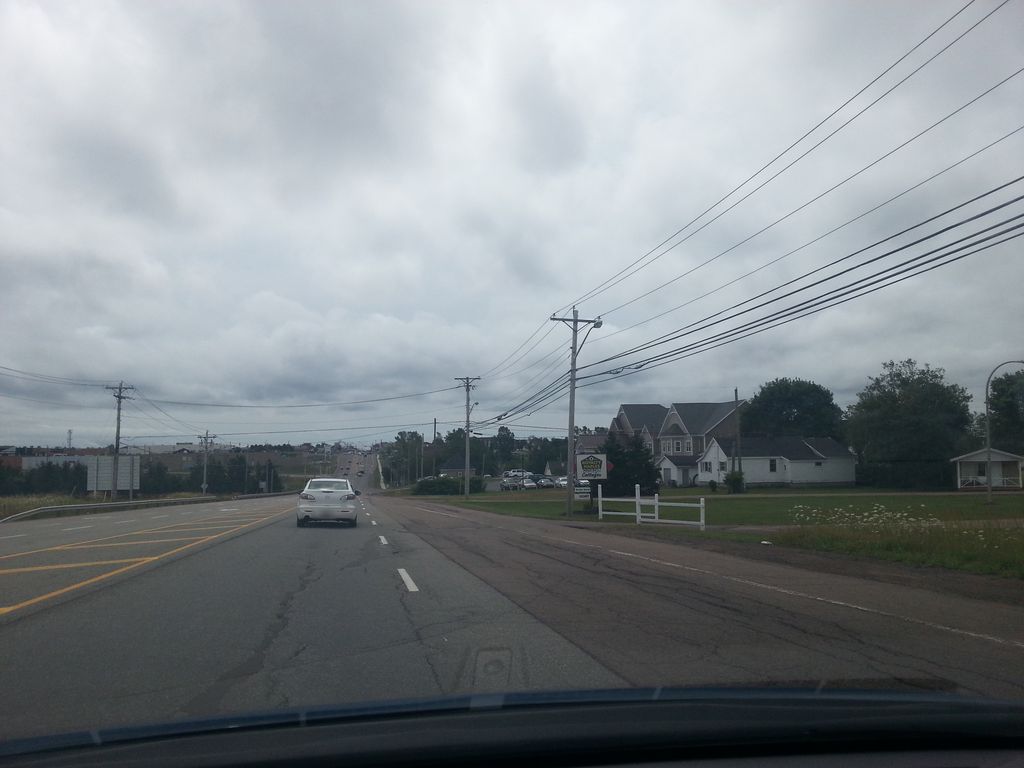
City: charlottetown